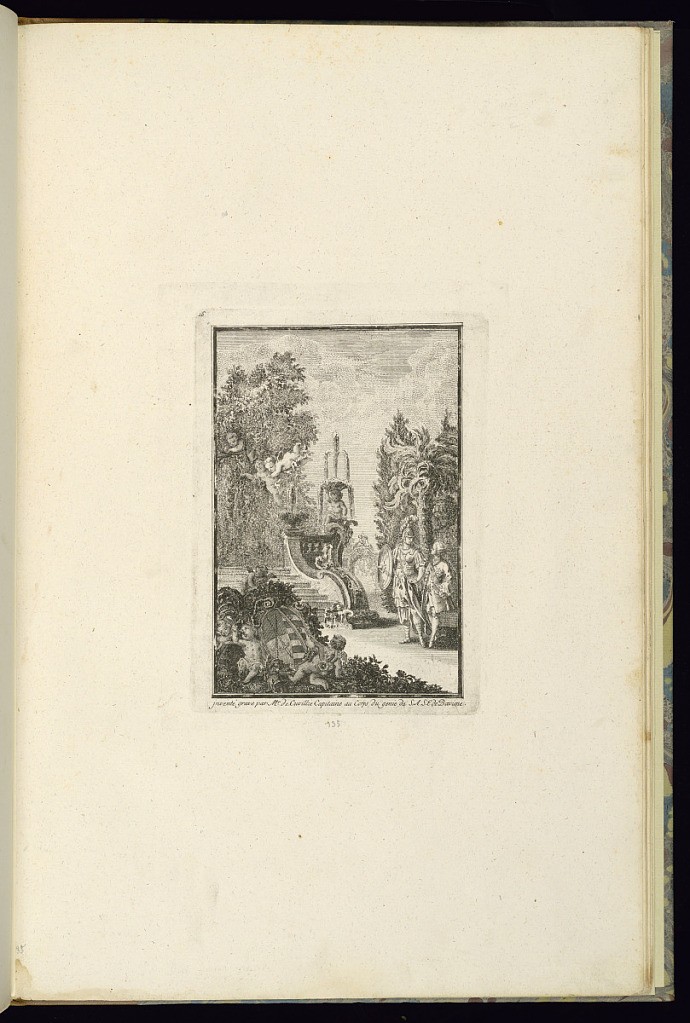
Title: Design with a Young Cadet with his Tutor in a Garden with a Fountain
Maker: François de Cuvilliés the younger, German, 1731 - 1777
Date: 18th century
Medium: Etching and engraving on off-white laid paper
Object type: Print
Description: Scene of a young cadet in a garden with a fountain. The plate is signed and numbered.